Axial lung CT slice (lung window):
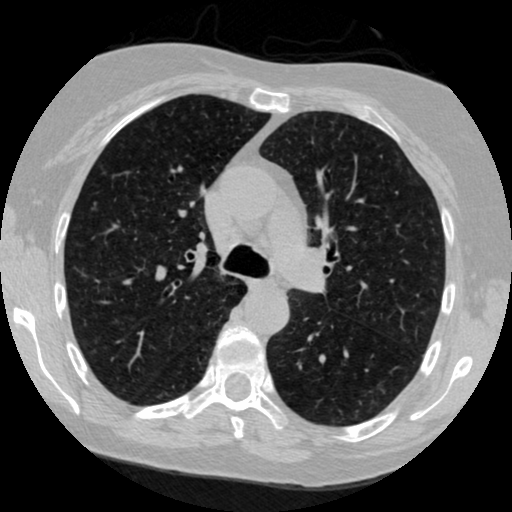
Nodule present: no